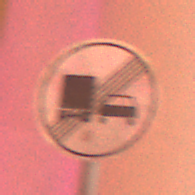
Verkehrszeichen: EndeUeberholverbotKraftfahrzeuge
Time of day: Night
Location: Outdoor (Urban)
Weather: Overcast
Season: Winter
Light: Artificial